Field crop: tomato
Growth stage: 2
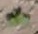
Species: solanum